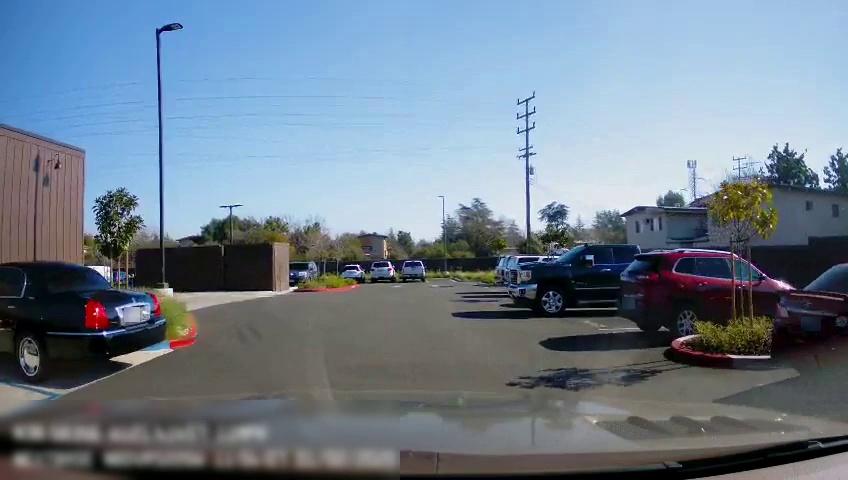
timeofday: Day
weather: Sunny
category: Drivable Space
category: Vehicles | Car
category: Vehicles | Car
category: Vehicles | SUV
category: Vehicles | Truck
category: Vehicles | SUV
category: Vehicles | SUV
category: Vehicles | Truck
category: Vehicles | SUV
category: Vehicles | Car
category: Vehicles | SUV